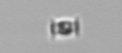
Label: Bacillariophyceae_morphotype1